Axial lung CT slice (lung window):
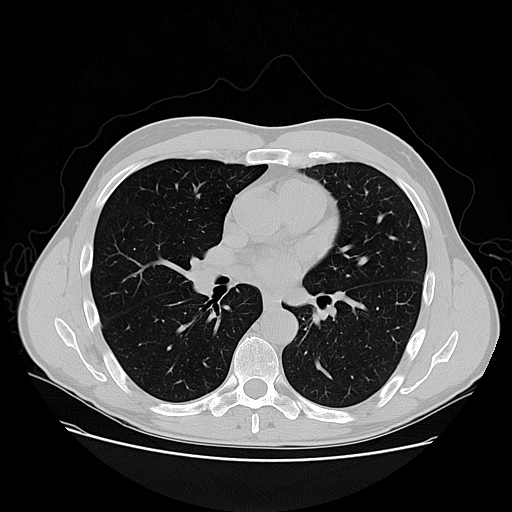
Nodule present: no